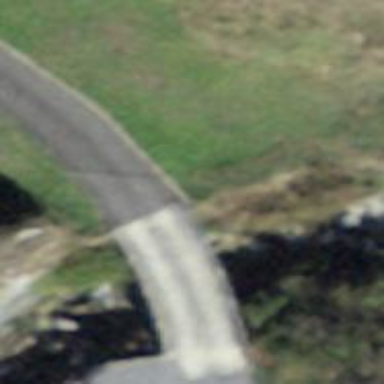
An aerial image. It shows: Driveway that functions as bridge.